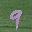
Label: 9